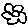
Label: flower